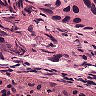
Metastatic tissue present: yes